Question: problem with width:50% when border != none
take a look
<URL>
result should be like this

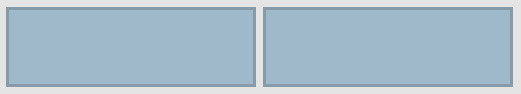
Answer: You can put two elements beside each other that are 50% wide, then you can put another element inside each that has to margin and border: <URL>